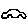
Label: car